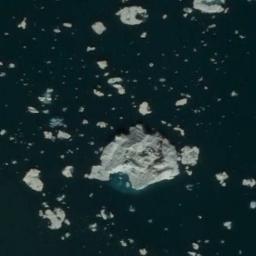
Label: sea_ice